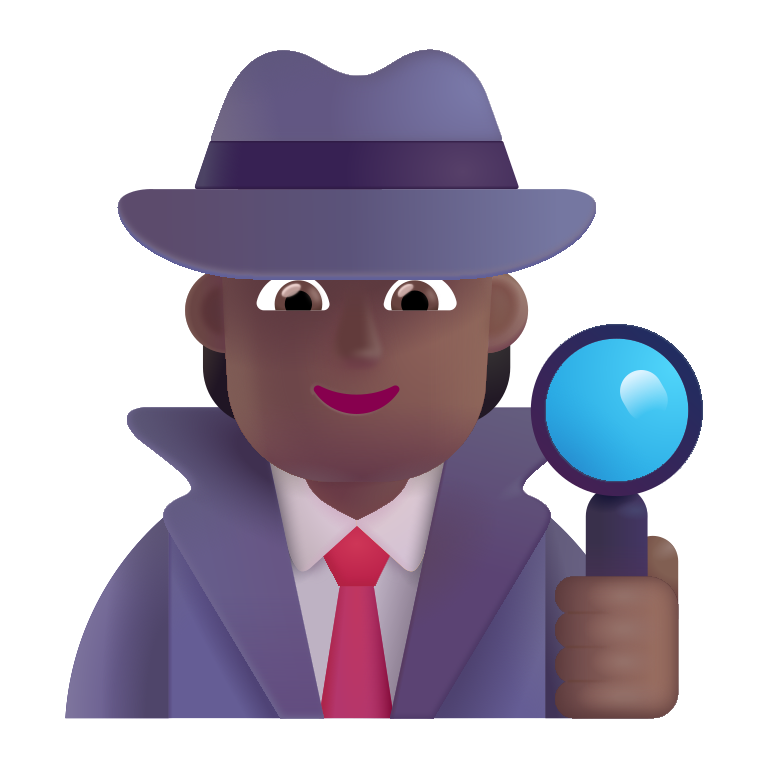
detective color  dark